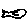
Label: fish